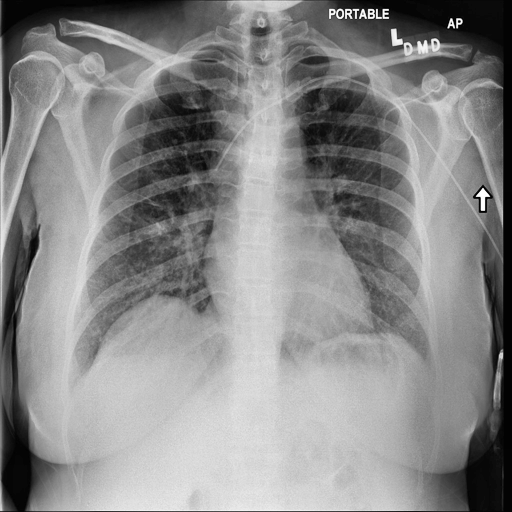
Finding: NORMAL